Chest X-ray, AP view. Patient: 57 years old, sex M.
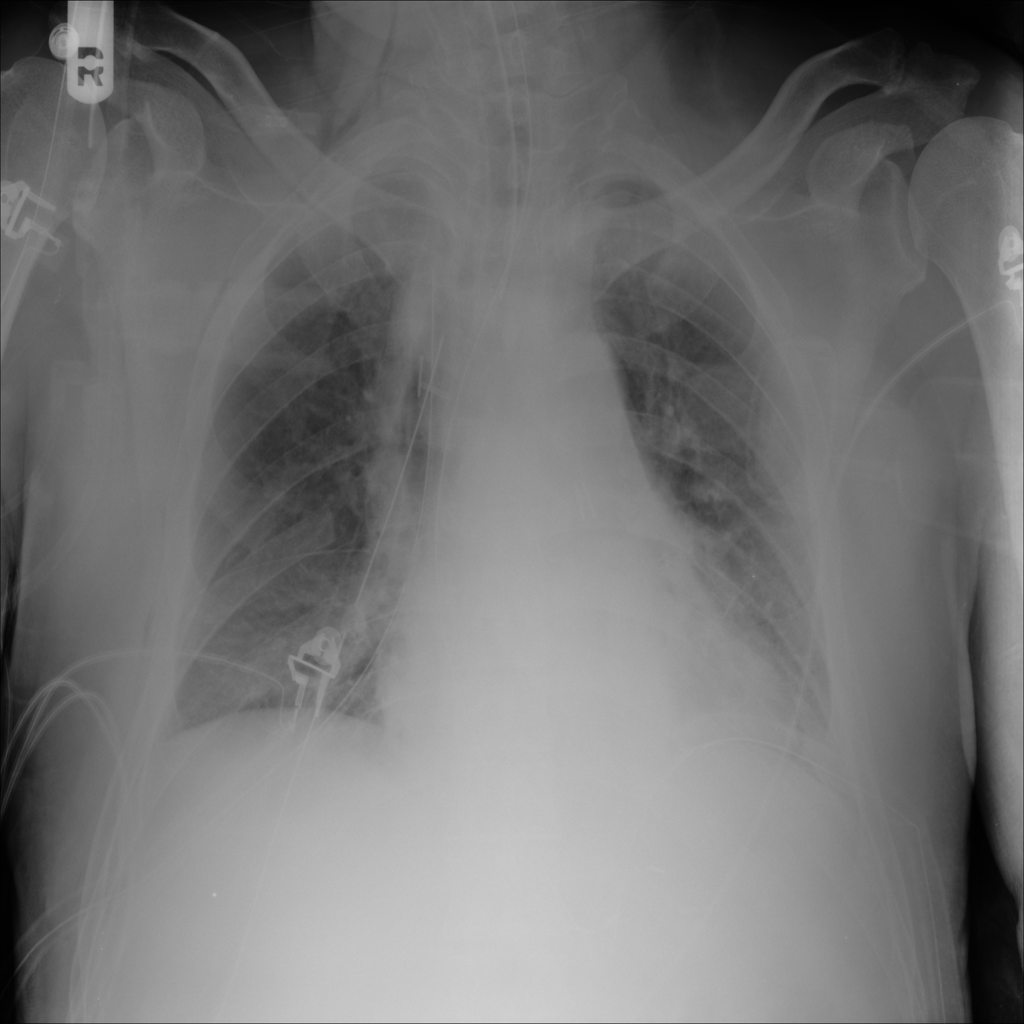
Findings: Atelectasis, Edema